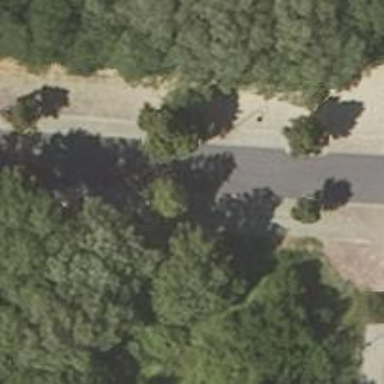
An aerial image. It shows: Deciduous tree with broadleaved leaves.